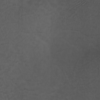
Label: not_dusty